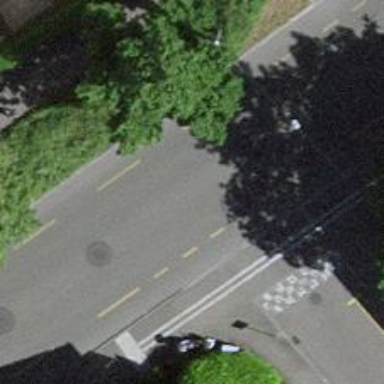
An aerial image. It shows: Secondary road with asphalt surface and sidewalks on both sides. It also has cycle lanes on both sides.